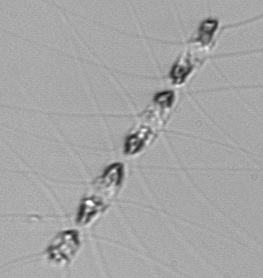
Label: Chaetoceros_didymus